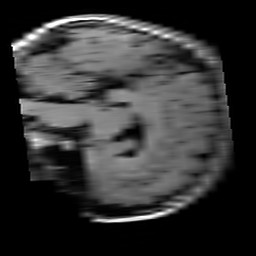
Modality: T1w
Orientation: sagittal
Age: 19
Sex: female
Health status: healthy
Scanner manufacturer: siemens
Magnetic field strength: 3 T
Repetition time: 4.1 s
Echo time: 0.0085 s